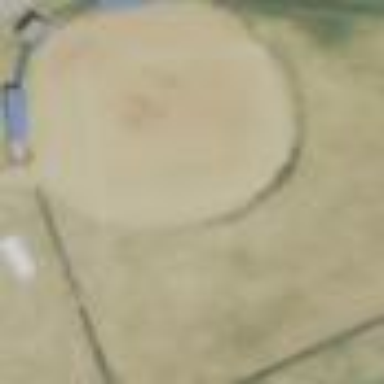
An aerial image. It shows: Baseball pitch for leisure and sports activities.